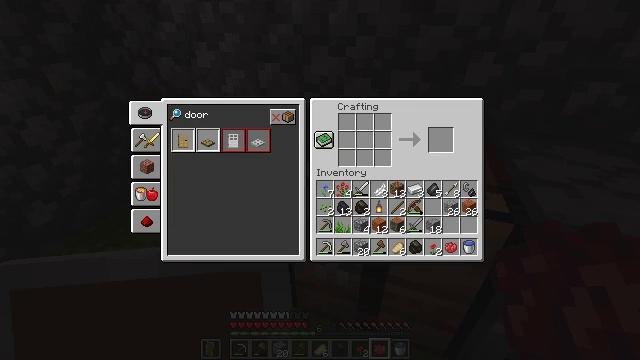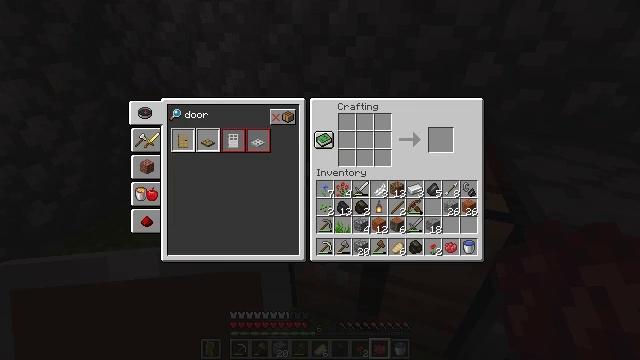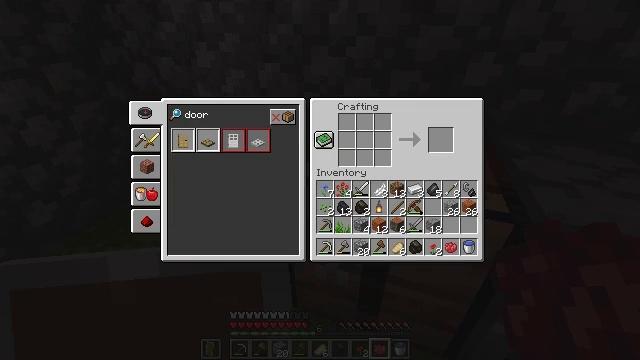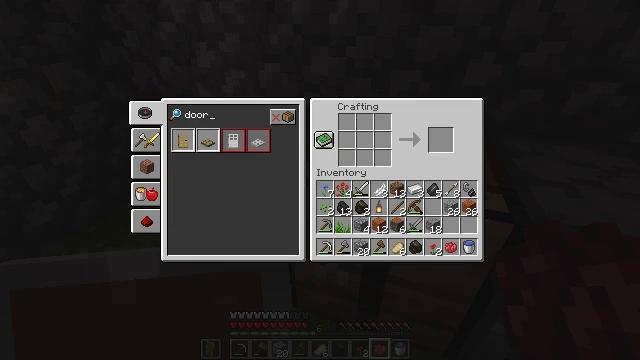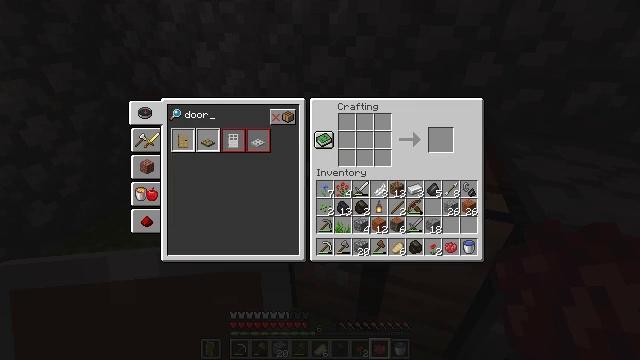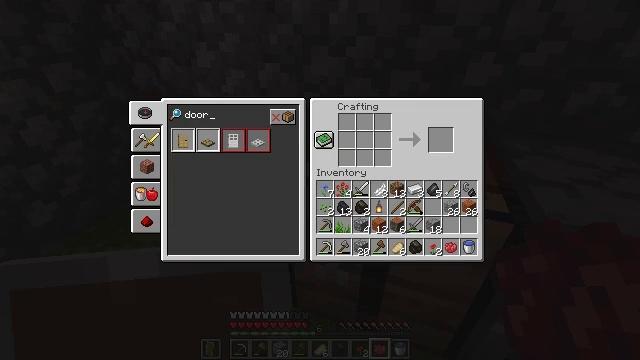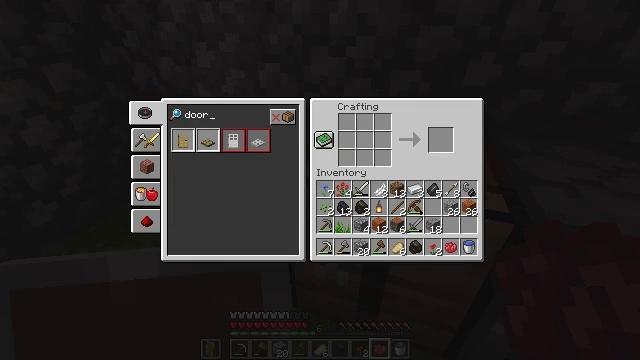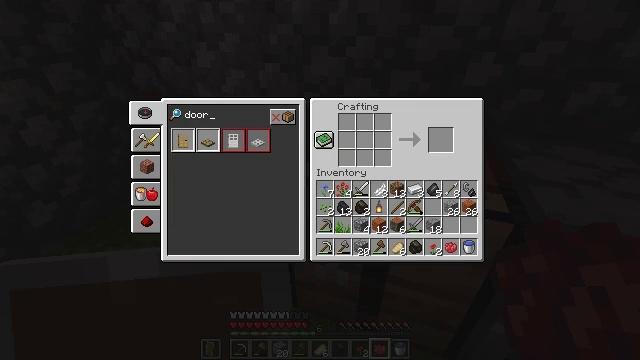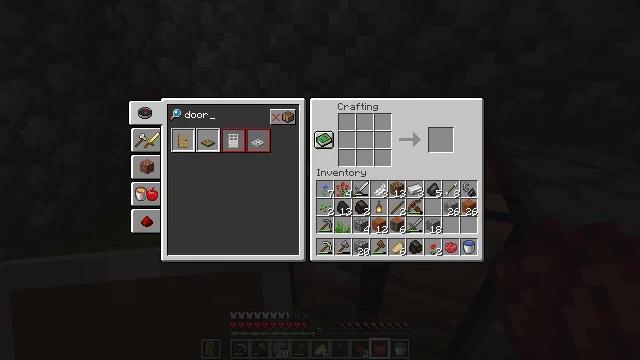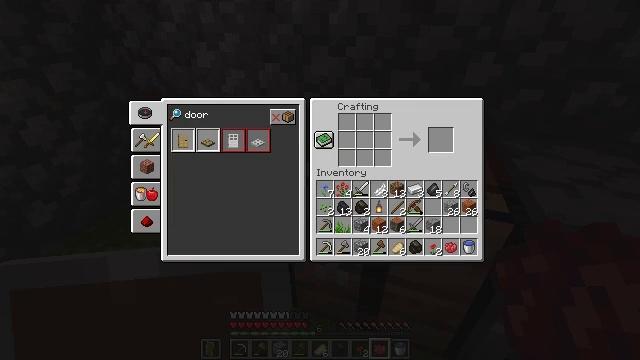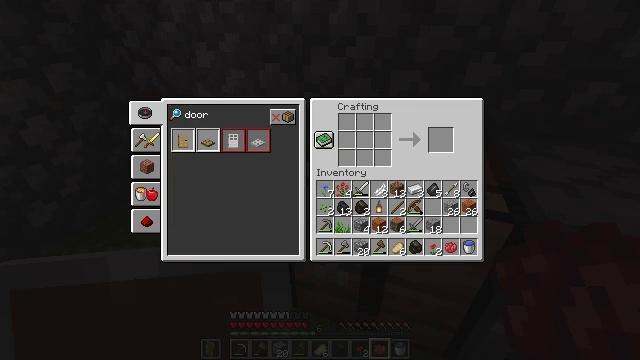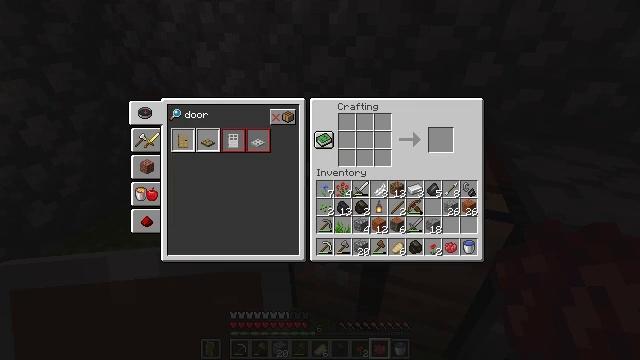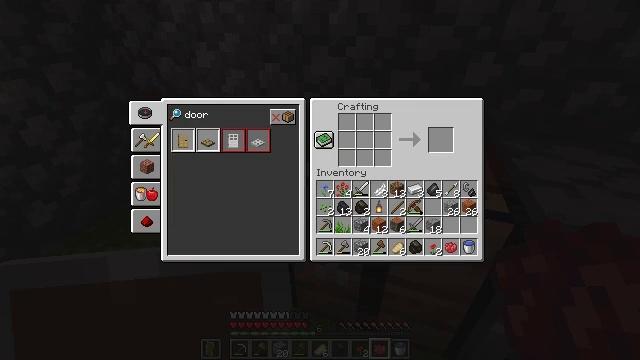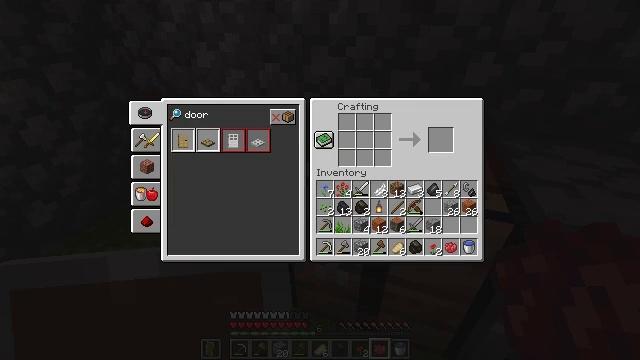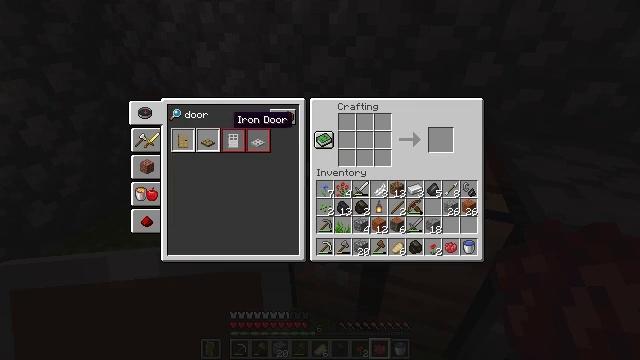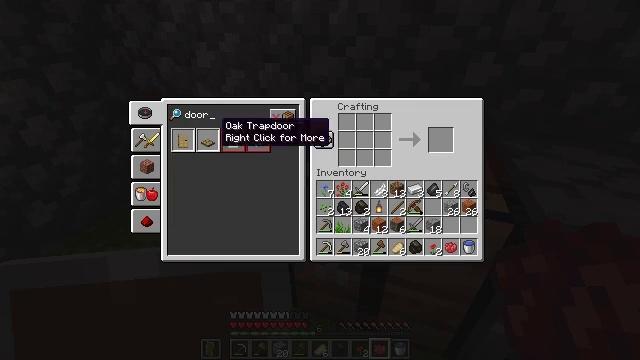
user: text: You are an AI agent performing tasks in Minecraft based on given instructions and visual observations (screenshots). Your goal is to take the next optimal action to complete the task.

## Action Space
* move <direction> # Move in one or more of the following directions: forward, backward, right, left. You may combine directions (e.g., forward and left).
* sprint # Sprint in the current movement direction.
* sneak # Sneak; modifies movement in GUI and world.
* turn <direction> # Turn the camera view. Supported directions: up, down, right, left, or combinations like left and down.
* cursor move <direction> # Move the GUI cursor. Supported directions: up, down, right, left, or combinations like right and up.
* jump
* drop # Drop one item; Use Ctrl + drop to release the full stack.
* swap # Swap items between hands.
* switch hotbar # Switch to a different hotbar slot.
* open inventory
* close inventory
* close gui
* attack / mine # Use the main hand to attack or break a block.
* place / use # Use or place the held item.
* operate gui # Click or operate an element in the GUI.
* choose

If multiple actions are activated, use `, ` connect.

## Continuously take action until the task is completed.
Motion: motion action
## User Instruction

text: Craft an acacia door.
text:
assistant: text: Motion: no_op
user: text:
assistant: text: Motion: no_op
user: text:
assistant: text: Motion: no_op
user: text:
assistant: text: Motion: no_op
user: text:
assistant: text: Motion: no_op
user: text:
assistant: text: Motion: no_op
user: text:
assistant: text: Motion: no_op
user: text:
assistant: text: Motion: no_op
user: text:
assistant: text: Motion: no_op
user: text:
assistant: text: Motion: no_op
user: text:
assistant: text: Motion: no_op
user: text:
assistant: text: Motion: no_op
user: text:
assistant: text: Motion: no_op
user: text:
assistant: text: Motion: cursor move left
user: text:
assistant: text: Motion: cursor move left
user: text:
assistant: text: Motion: cursor move left
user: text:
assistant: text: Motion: no_op
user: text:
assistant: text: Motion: no_op
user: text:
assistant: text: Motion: cursor move left
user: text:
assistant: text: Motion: no_op
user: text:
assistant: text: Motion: no_op
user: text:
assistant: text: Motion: no_op
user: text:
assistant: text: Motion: no_op
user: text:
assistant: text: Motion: no_op
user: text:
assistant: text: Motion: operate gui
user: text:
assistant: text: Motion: operate gui
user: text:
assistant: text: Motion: no_op
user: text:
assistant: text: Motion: cursor move right
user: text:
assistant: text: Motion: cursor move right
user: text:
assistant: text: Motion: cursor move right